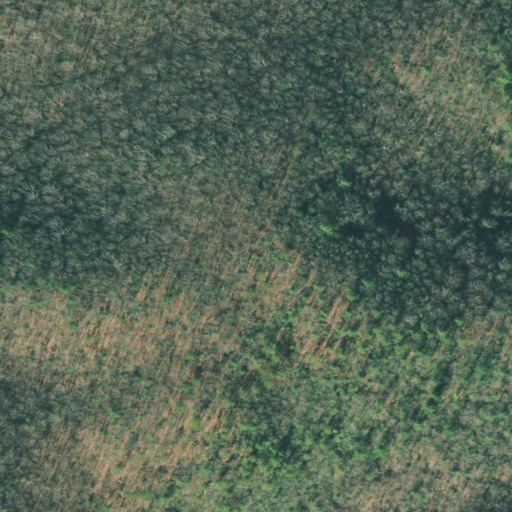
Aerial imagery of ridge(s) in Georgia named Middle Ridge containing deciduous forest and mixed forest